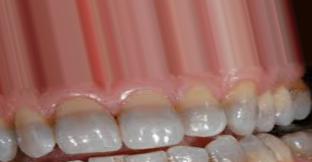
Condition: Tooth Discoloration